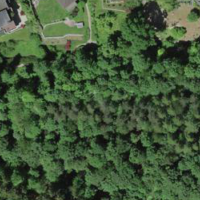
EUNIS habitat code: 41
Species observed at this site:
Lonicera acuminata